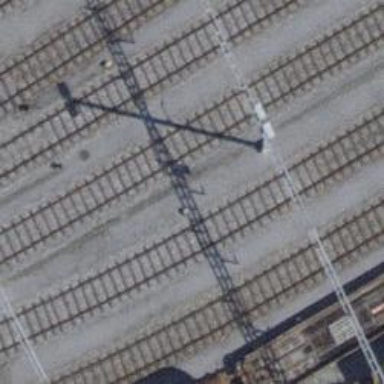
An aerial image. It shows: Railway yard with one track. The railway is electrified with contact line.